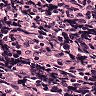
Metastatic tissue present: no